【题型】填空题　【知识点】立体几何　【难度】medium
如图，在直四棱柱 $ABCD-A_1B_1C_1D_1$ 中，底面 $ABCD$ 为菱形，且 $\angle BAD = 60^\circ$ ．若
$AB = AA_1 = 2$ ，点 $M$ 为棱 $CC_1$ 的中点，点 $P$ 在 $A_1B$ 上，则线段 $PA$ ，$PM$ 的长度和的最小值为 \underline{\qquad\qquad}.

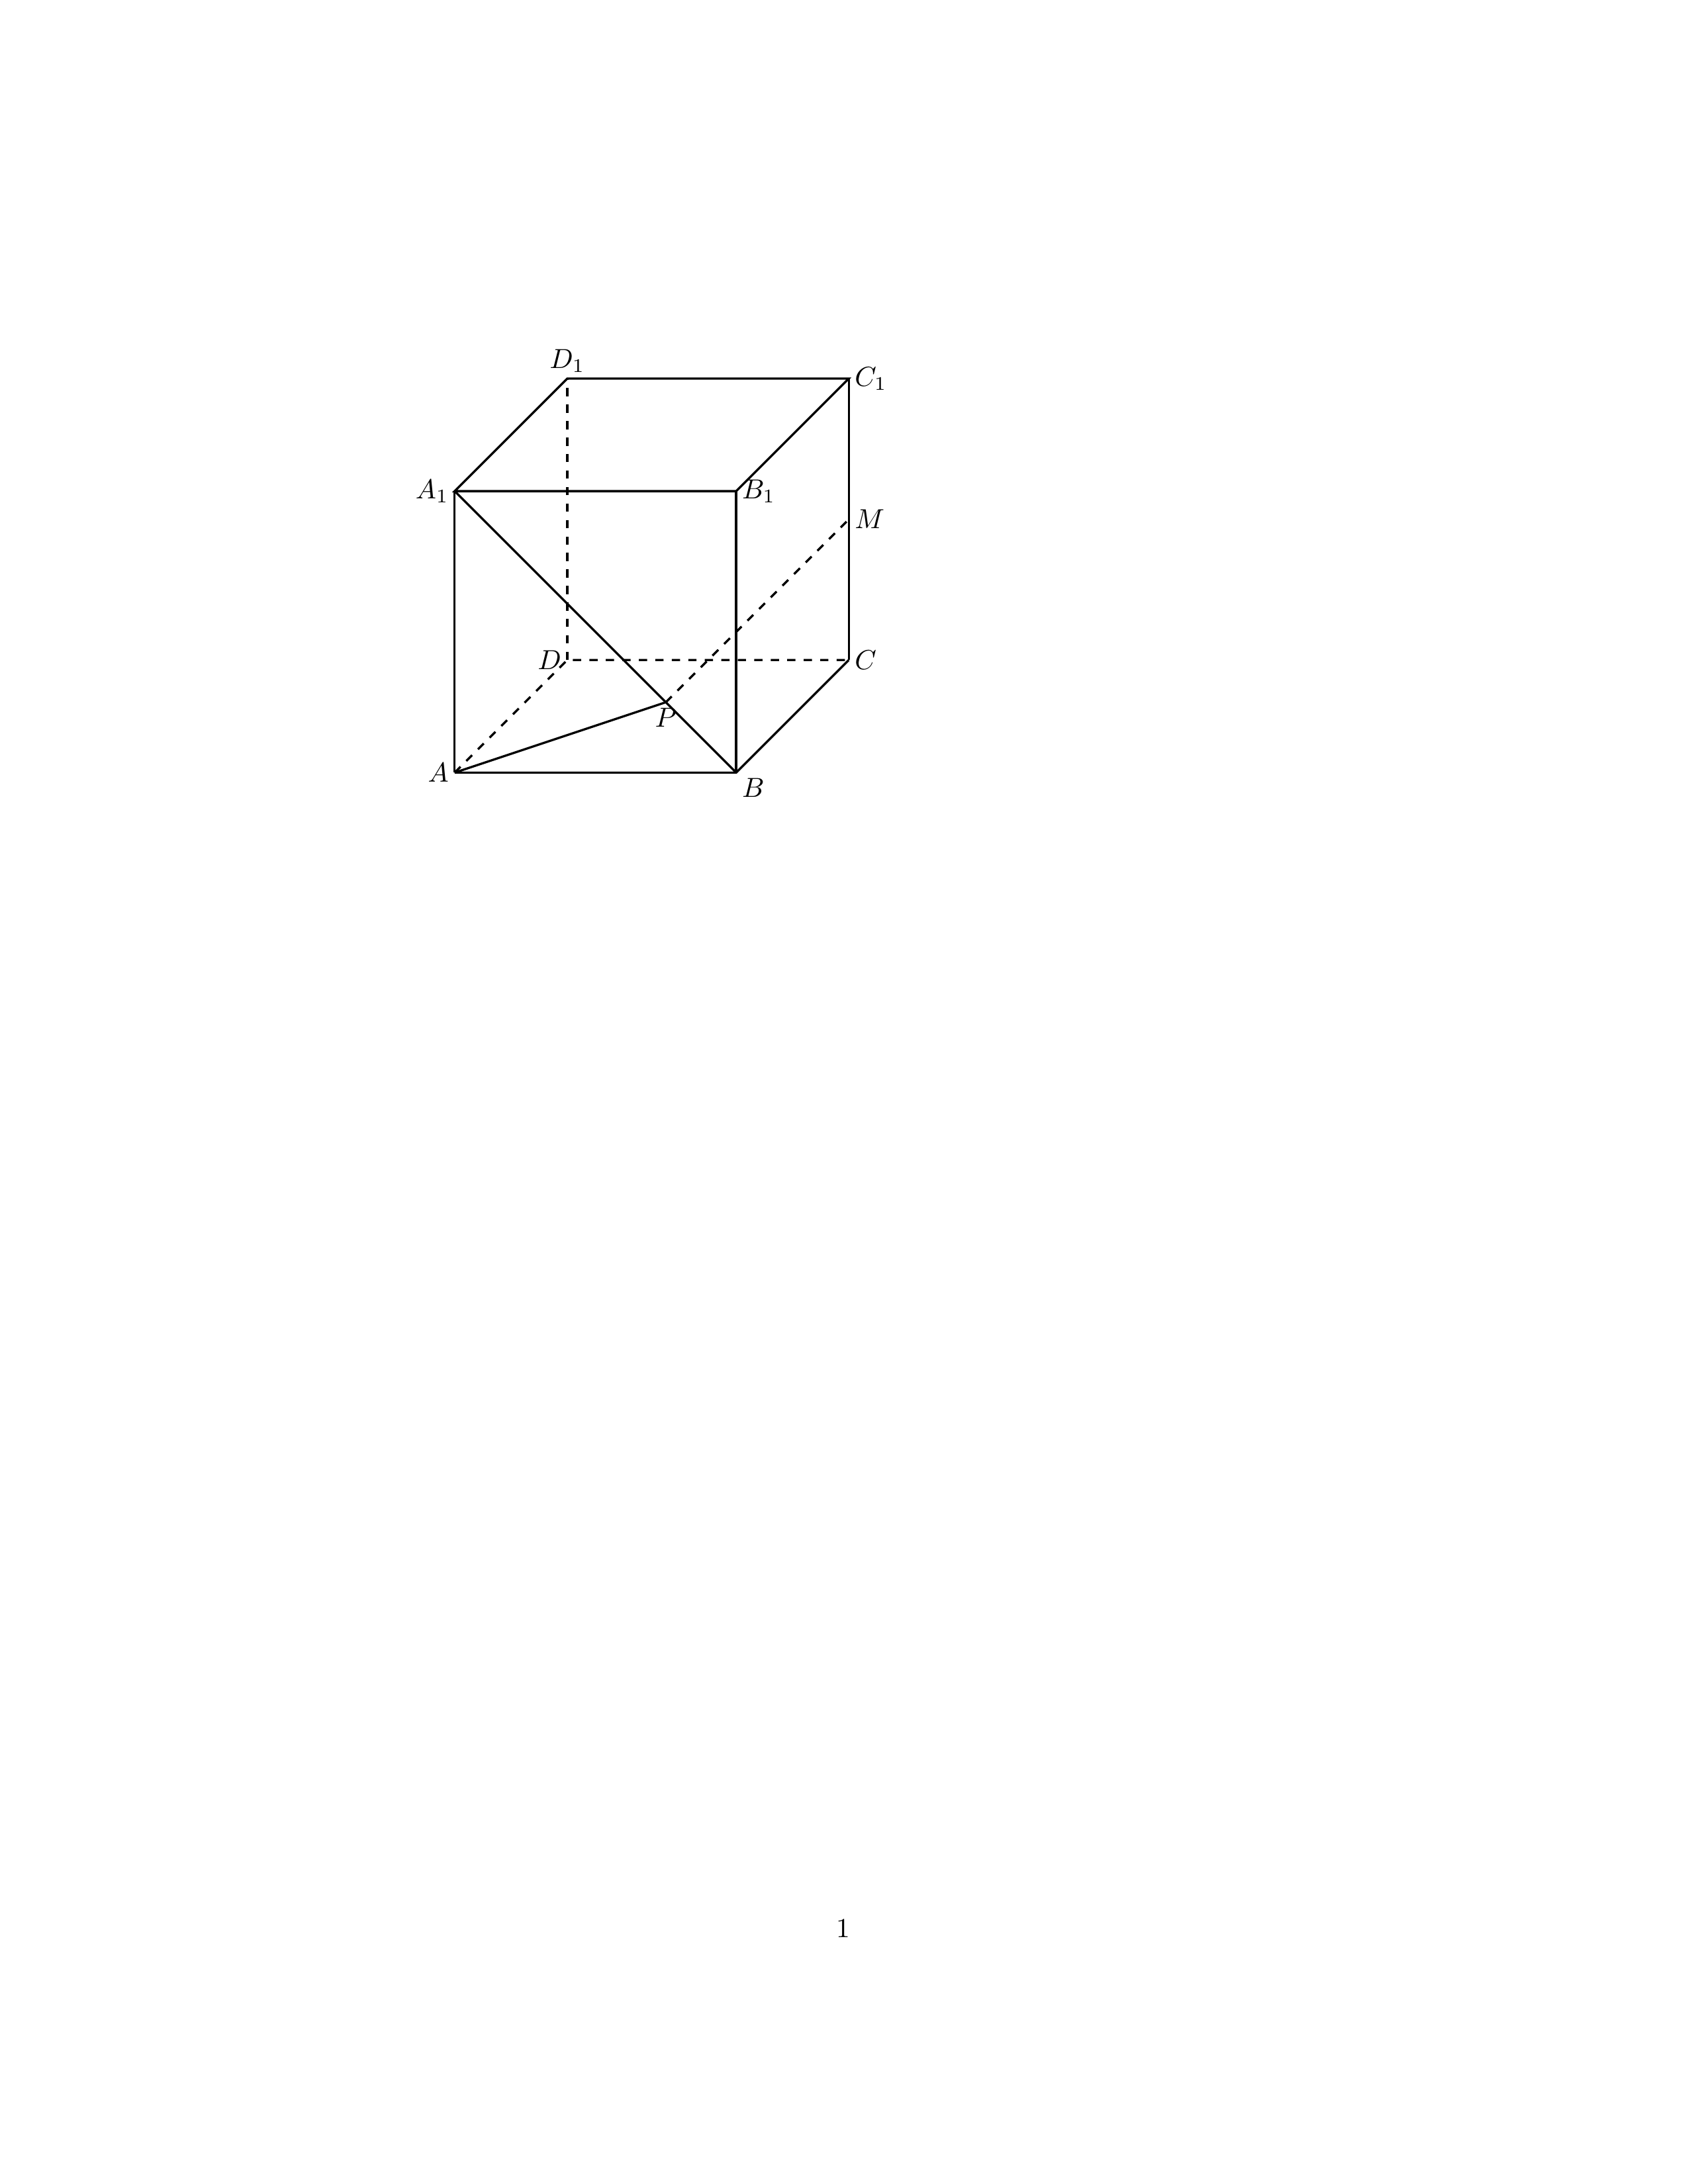
【解答】
【答案】 $\sqrt{9+2\sqrt{10}}$.

【分析】找出线段 $PA$ ，$PM$ 的长度和的最小值，然后通过求解三角形，推出结果．

【解答】解：取 $C_1D_1$ 的中点为 $N$ ，连接 $MN$ ，又 $M$ 为 $CC_1$ 的中点，则 $MN // CD_1$ ，又 $A_1B // CD_1$ ，则 $M$ ，$N$ ，
$A_1$ ，$B$ 四点共面，

将平面 $ABA_1$ 翻折到与平面 $A_1BMN$ 共面，则线段 $AP$ ，$PM$ 的长度和的最小值为 $AM$ 的长度，

由题意知 $AB = AA_1 = 2$ ，$\therefore \angle BAD = 60^\circ$ ，\\
$\therefore BM = A_1N = \sqrt{5}, A_1B = 2\sqrt{2}$ ， $A_1M = \sqrt{A_1C_1^2 + C_1M^2} = \sqrt{13}$ ，

$\cos \angle A_1BM = \frac{A_1B^2 + BM^2 - A_1M^2}{2 \times A_1B \times BM} = \frac{8 + 5 - 13}{2 \times 2\sqrt{2} \times \sqrt{5}} = 0$ ，

$\therefore \angle A_1BM = \frac{\pi}{2}$ ， $\therefore AM^2 = AB^2 + BM^2 - 2 \times AB \times BM \times \cos \frac{3\pi}{4} = 9 + 2\sqrt{10}$ ，

$\therefore AM = \sqrt{9 + 2\sqrt{10}}$.

故答案为： $\sqrt{9+2\sqrt{10}}$.
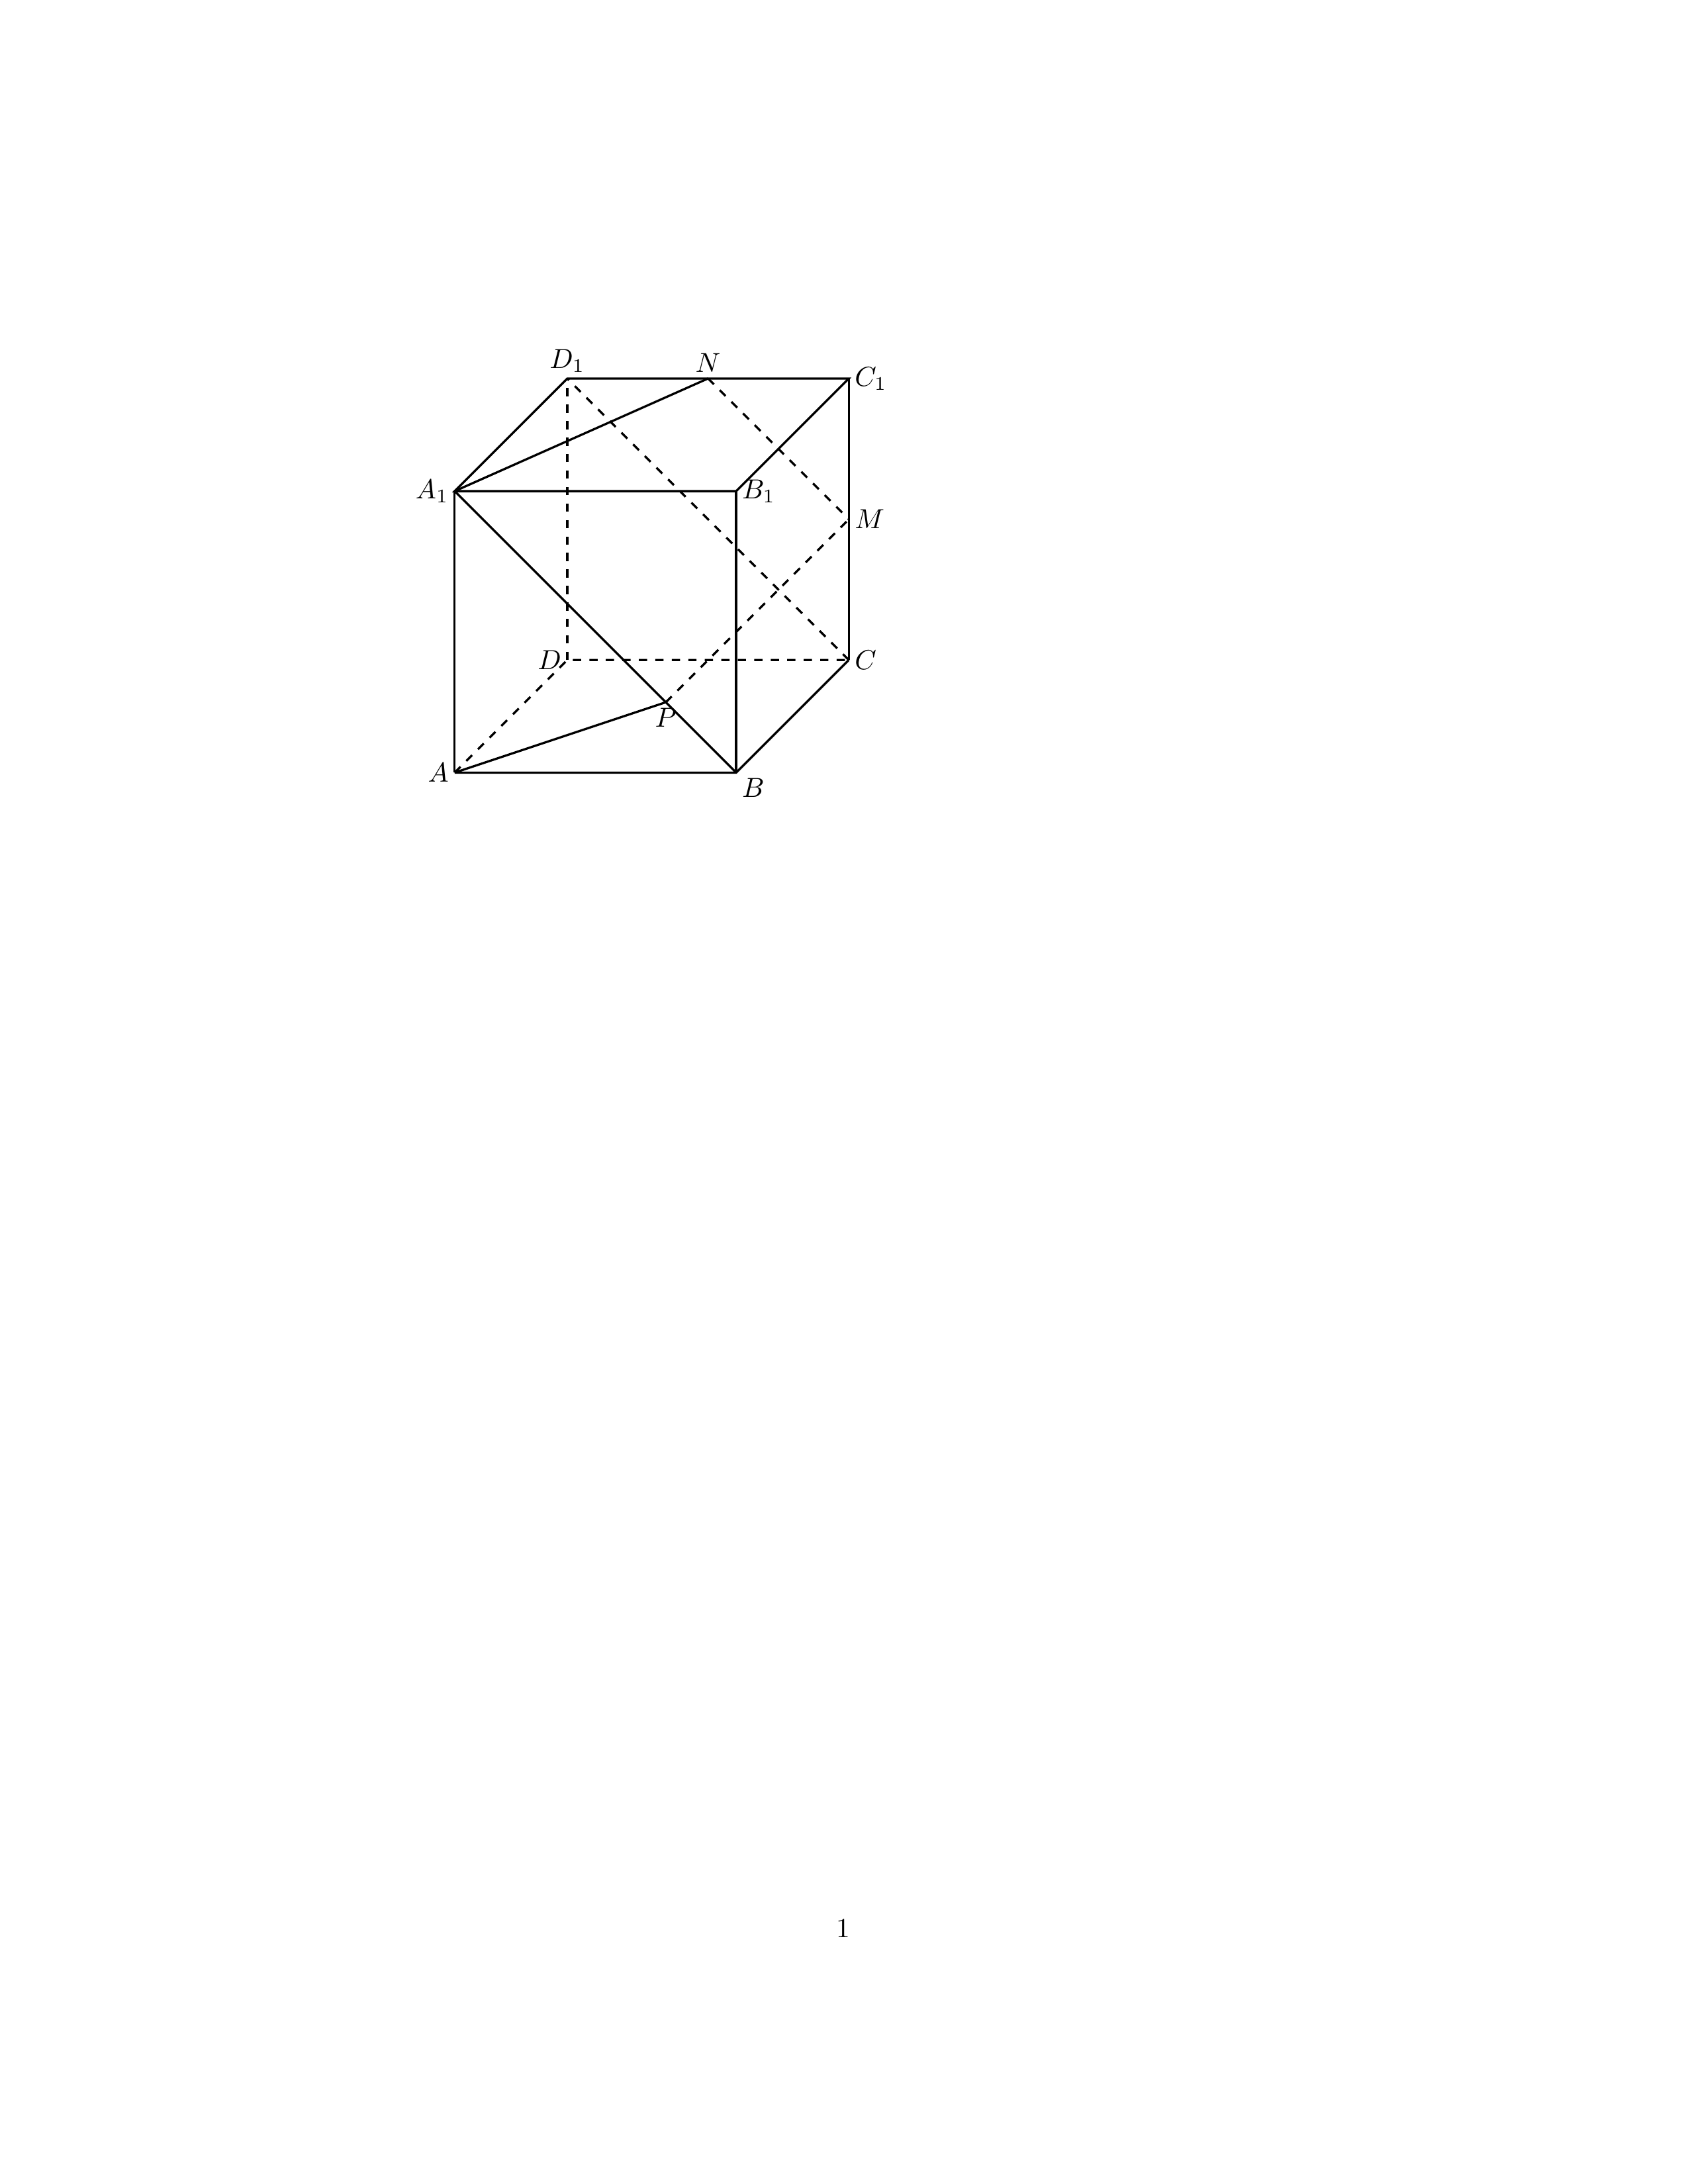
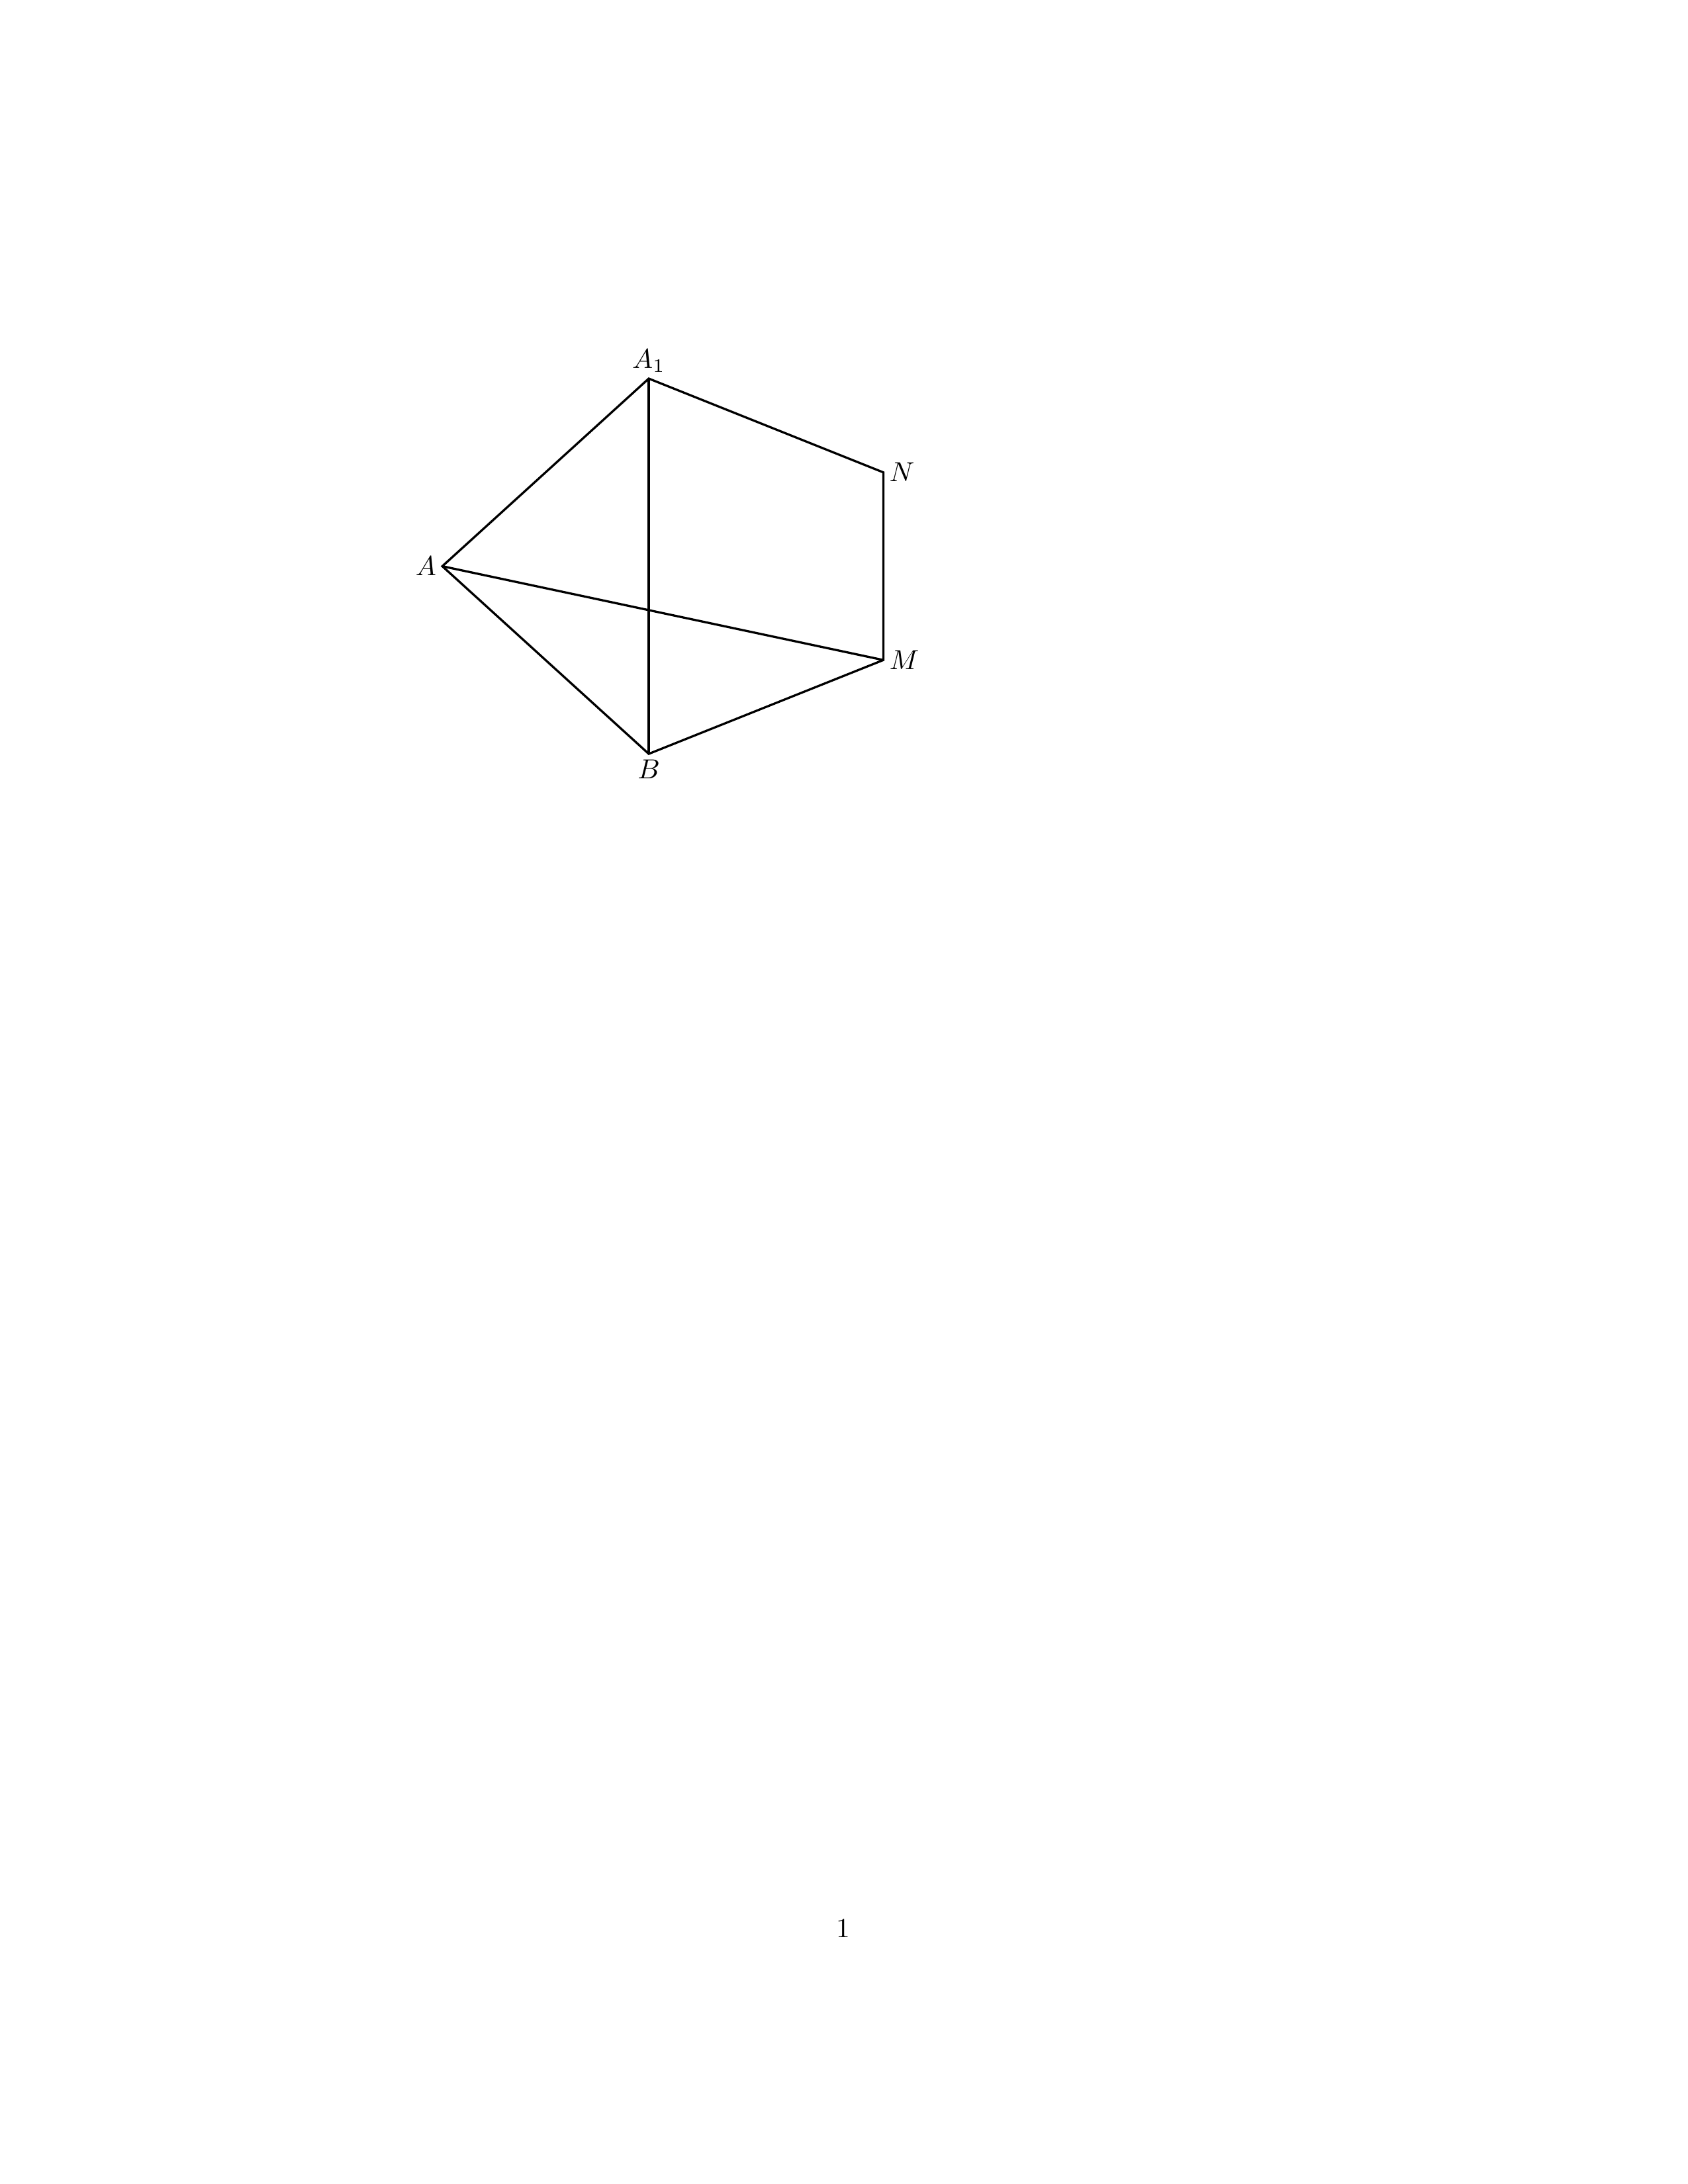